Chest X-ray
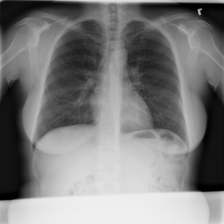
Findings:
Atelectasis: negative
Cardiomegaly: negative
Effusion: negative
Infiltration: negative
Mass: negative
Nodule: negative
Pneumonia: negative
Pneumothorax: negative
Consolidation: negative
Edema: negative
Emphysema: negative
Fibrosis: negative
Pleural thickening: negative
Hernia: negative